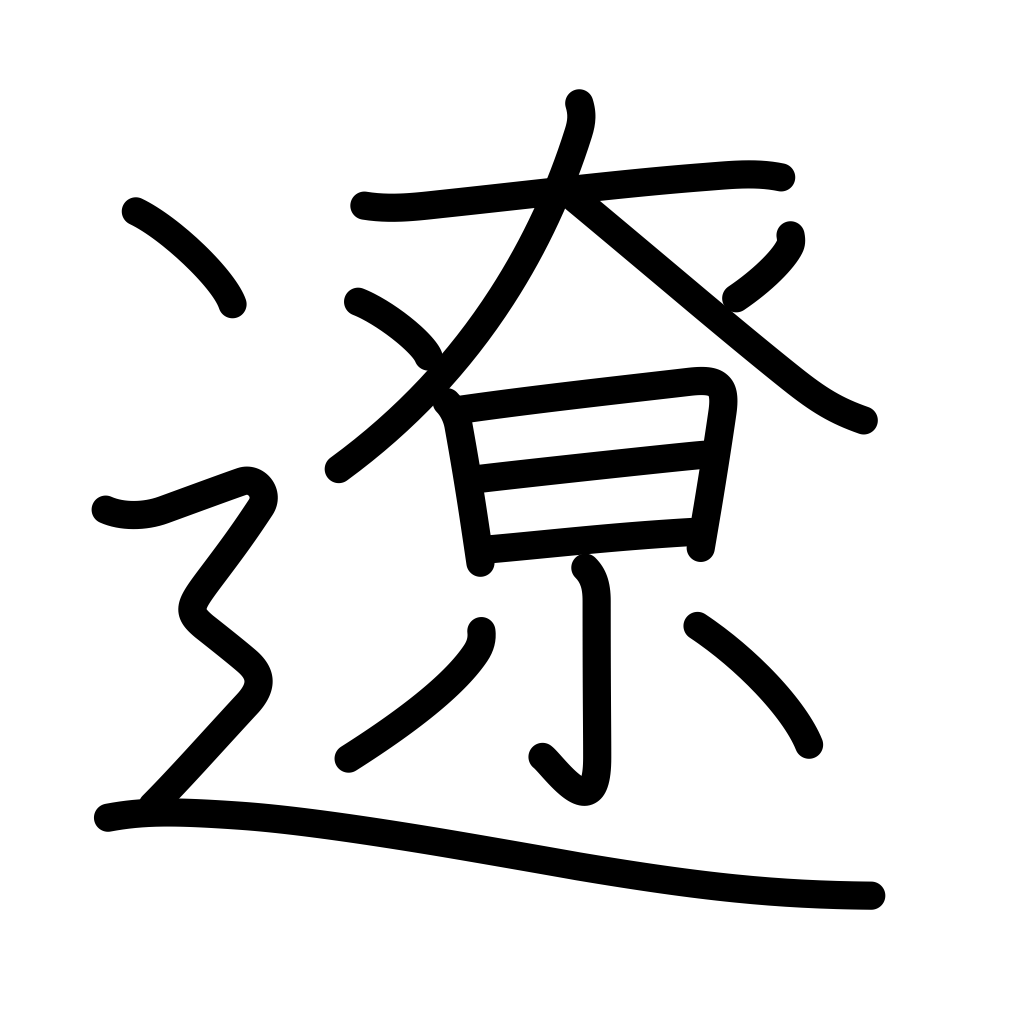
Meaning: distant